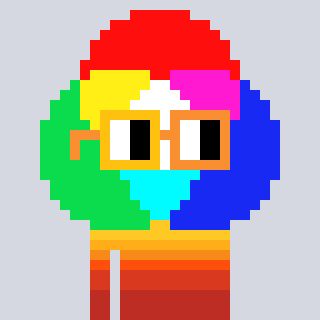
a pixel art character with square yellow and orange glasses, a color circle-shaped head and a teal-colored body on a cool background